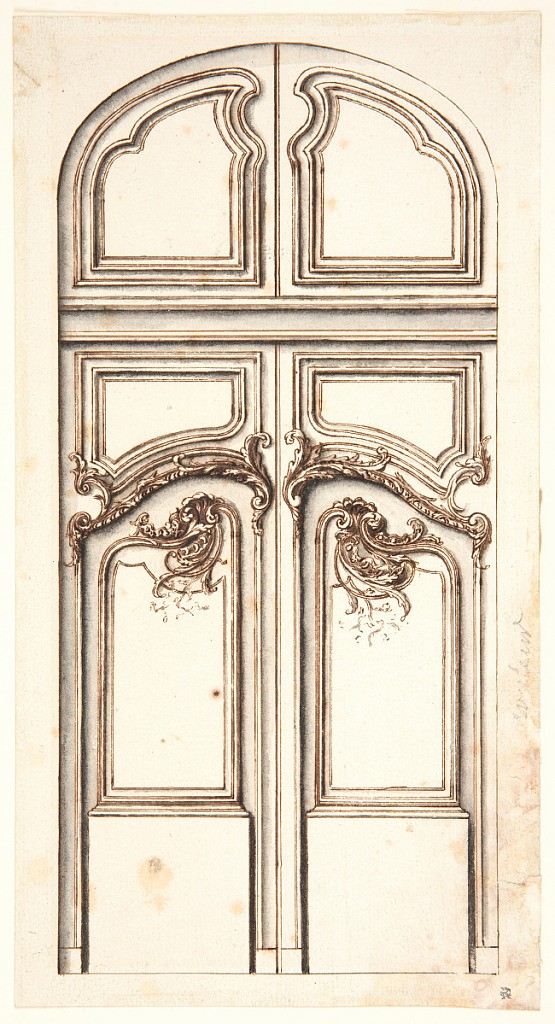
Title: Design for a door
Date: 1750
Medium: Pen and brown ink, brush and water color, graphite on paper
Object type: Drawing
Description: Folding door with a similar lunette section over a horizontal beam. The decoration consists of two tablets on pedestals and molded framings; square rocaille motifs.